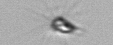
Label: Calciopappus